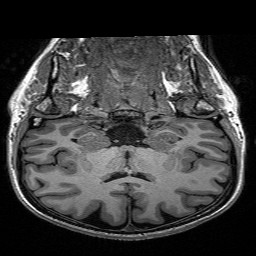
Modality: T1w
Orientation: sagittal
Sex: female